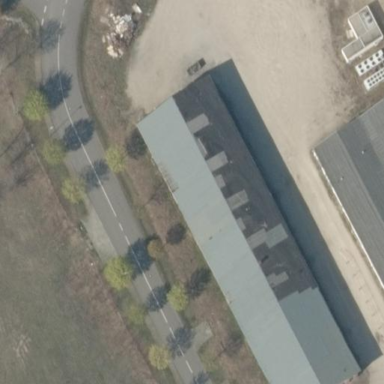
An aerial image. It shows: Industrial building.